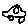
Label: car